Aerial crown-view tile of a tropical tree (Barro Colorado Island, Panama), acquired 20240813:
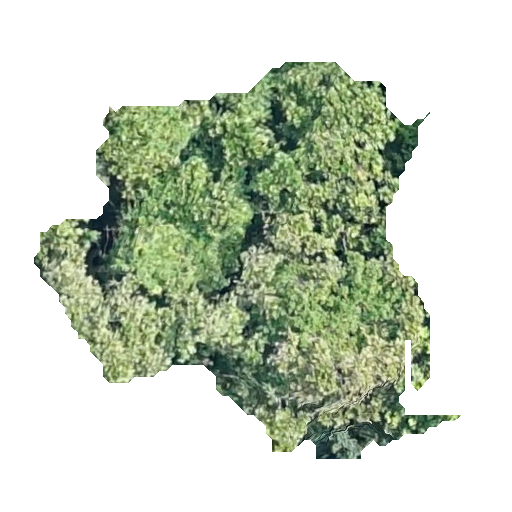
Species: Anacardium excelsum
GBIF accepted scientific name: Anacardium excelsum
Crown area: 157.937 m²